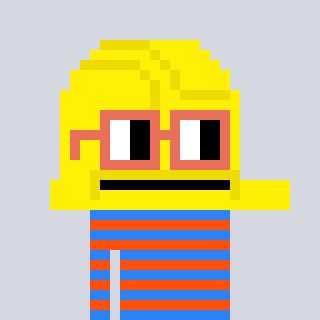
a pixel art character with square orange glasses, a construction helmet-shaped head and a orange-colored body on a cool background